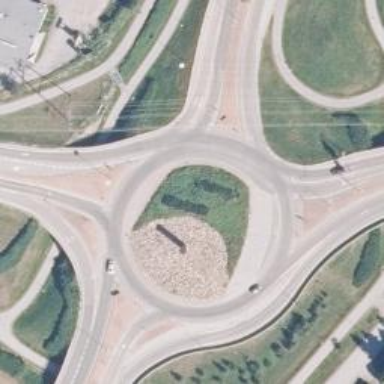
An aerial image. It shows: Roundabout on trunk road with asphalt surface.